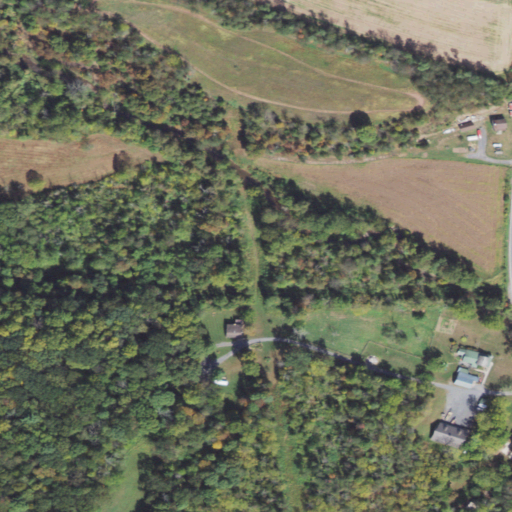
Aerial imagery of valley in Pennsylvania named Kennedy Valley containing deciduous forest, mixed forest, woody wetlands, cultivated crops, pasture, open development, low intensity development, and medium intensity development